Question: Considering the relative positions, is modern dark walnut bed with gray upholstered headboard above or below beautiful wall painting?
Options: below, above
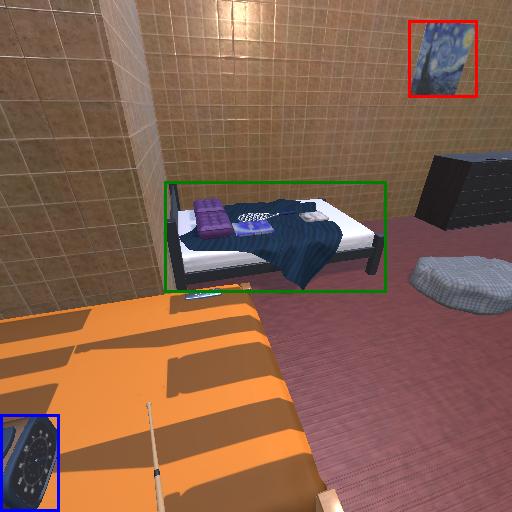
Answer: below